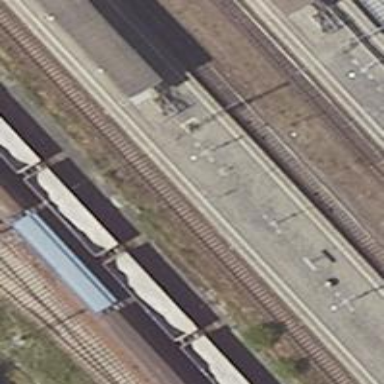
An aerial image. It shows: Railway signal.